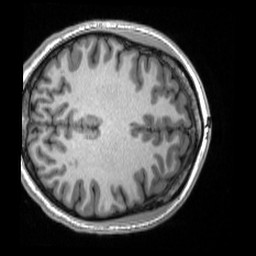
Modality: T1w
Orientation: axial
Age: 17
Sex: female
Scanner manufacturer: siemens
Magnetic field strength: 3 T
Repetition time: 2.53 s
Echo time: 0.00169 s